Question: i started to think about this right now, and i'm thinking if it's possible to achieve just using css, or in need of javascript.
I got an image showing the example here:
Anyone have seen something like this before? Can show me some examples?
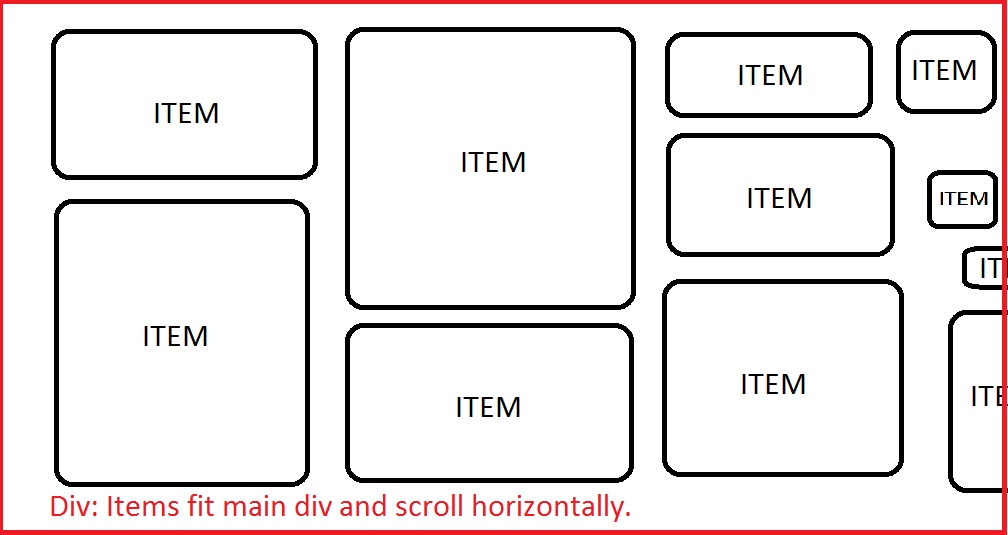
Answer: you can achieve this effect with a table. as you add items just append a new cell. to have items slight to the left or right just position relative; and left: -some px.

'''
.table {
display:table;
}
.table > div {
display:table-row;
}
.table > div > div {
display:table-cell;
padding:2px;
vertical-align:top;
}
'''
<URL> *uses jquery for demo but real work is done in css.